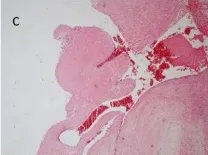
Sparse positivity for anti-CD34 [20x in ], and ,anti-S-100 superficial.
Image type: pathology (h&e)